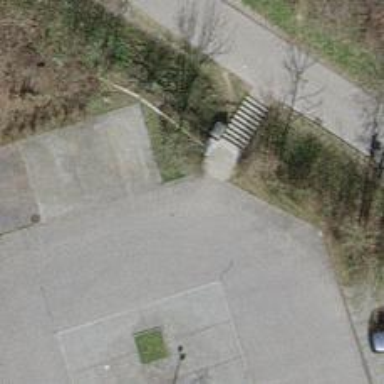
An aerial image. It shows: Set of steps on the road.